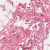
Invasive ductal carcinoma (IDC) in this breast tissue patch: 0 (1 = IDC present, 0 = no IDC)